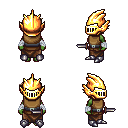
a pixel art fantasy rpg character, female body template, orc, green skin, leather chest armor, robe skirt, white blonde pixie cut hairstyle, gold helm, white cloth bandages, metal boots, dagger, four views (front, back, left, right), 2x2 character sprite sheet, small pixel art, hard edges, no anti-aliasing